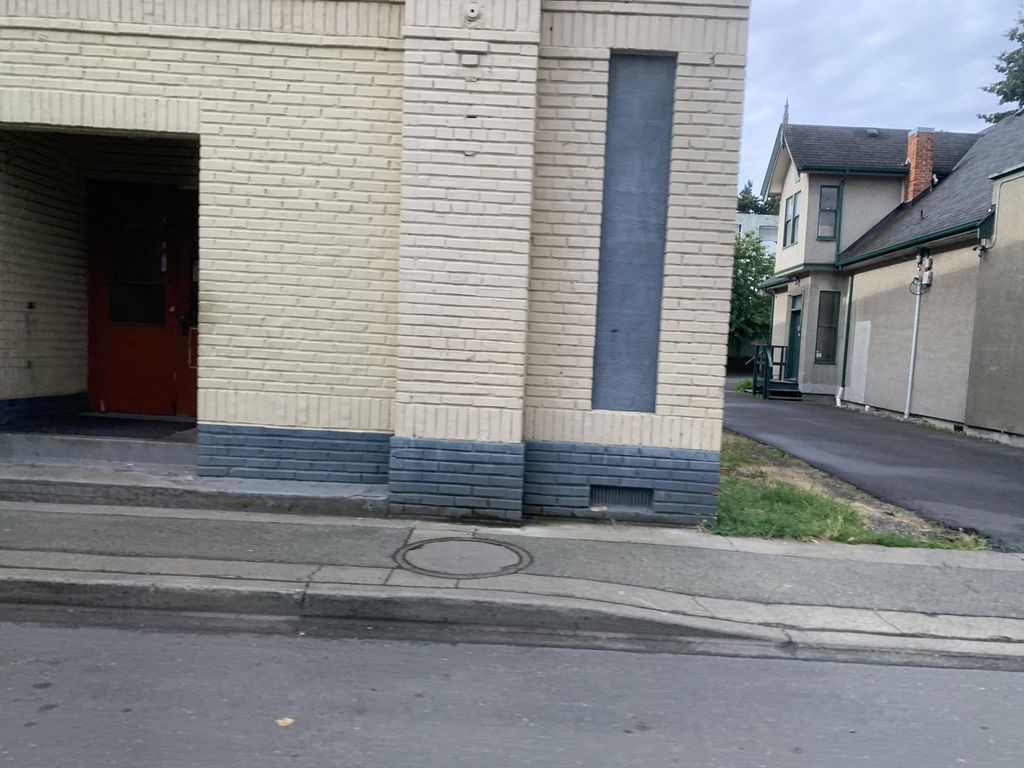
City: victoria